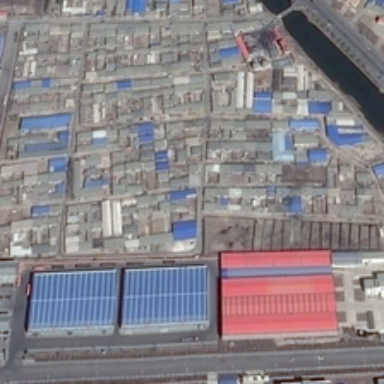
Many buildings and a river are in an industrial area .